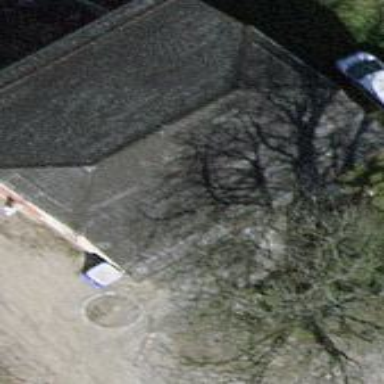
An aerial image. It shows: Building with tiled side-hipped roof facing southwest.